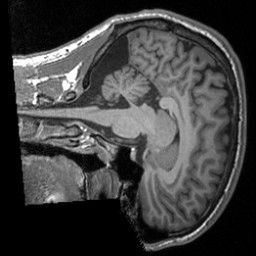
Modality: T1w
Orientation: sagittal
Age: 20
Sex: male
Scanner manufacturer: siemens
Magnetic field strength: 3 T
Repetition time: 1.9 s
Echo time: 0.00226 s